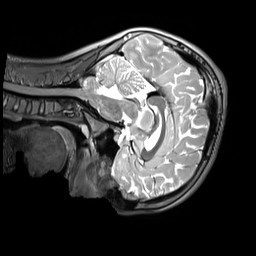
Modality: T2w
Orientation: sagittal
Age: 12
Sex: male
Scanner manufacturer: siemens
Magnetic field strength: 3 T
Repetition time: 3.2 s
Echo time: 0.408 s